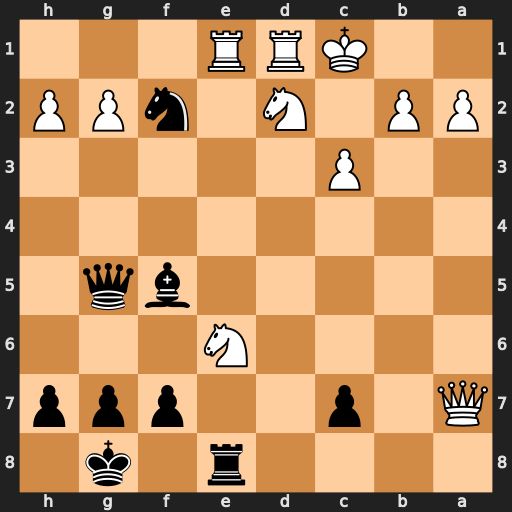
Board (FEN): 4r1k1/Q1p2ppp/4N3/5bq1/8/2P5/PP1N1nPP/2KRR3
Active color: b
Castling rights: -
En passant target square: -
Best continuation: Nd3+ Kb1 Nxe1+